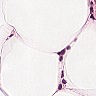
Metastatic tissue present: no